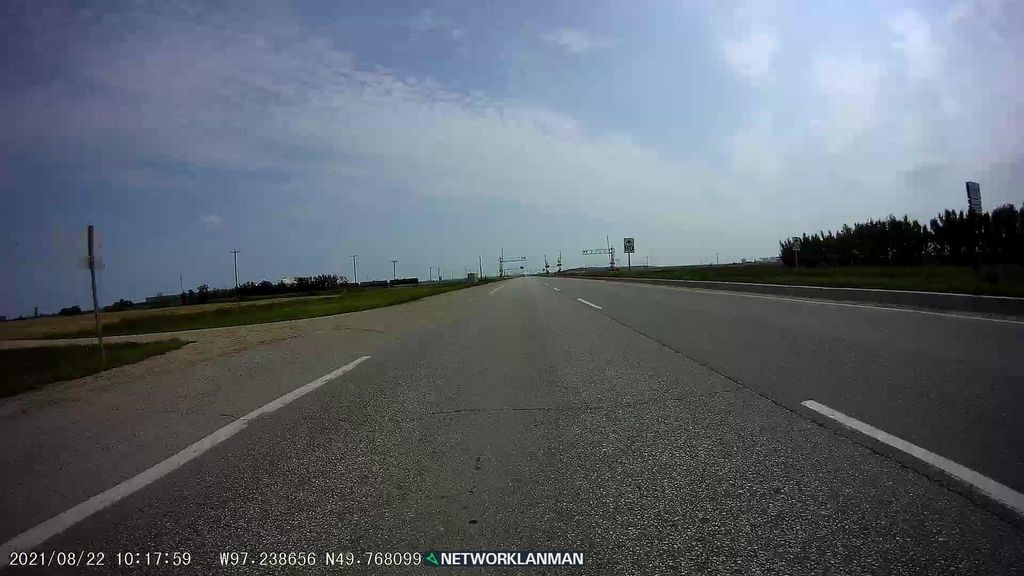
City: winnipeg